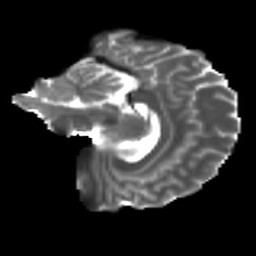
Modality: T2w
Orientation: sagittal
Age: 23
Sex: female
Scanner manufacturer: ge
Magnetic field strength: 3 T
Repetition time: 7.8 s
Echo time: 0.0609 s